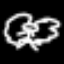
Label: angel